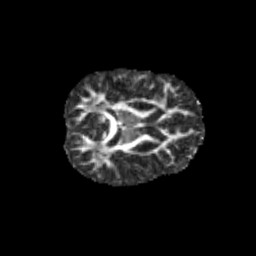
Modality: FA
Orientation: axial
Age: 10
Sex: female
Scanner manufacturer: siemens
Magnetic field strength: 3 T
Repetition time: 3.8 s
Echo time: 0.07 s